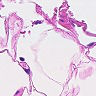
Metastatic tissue present: no